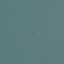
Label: SeaLake